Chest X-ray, PA view. Patient: 44 years old, sex M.
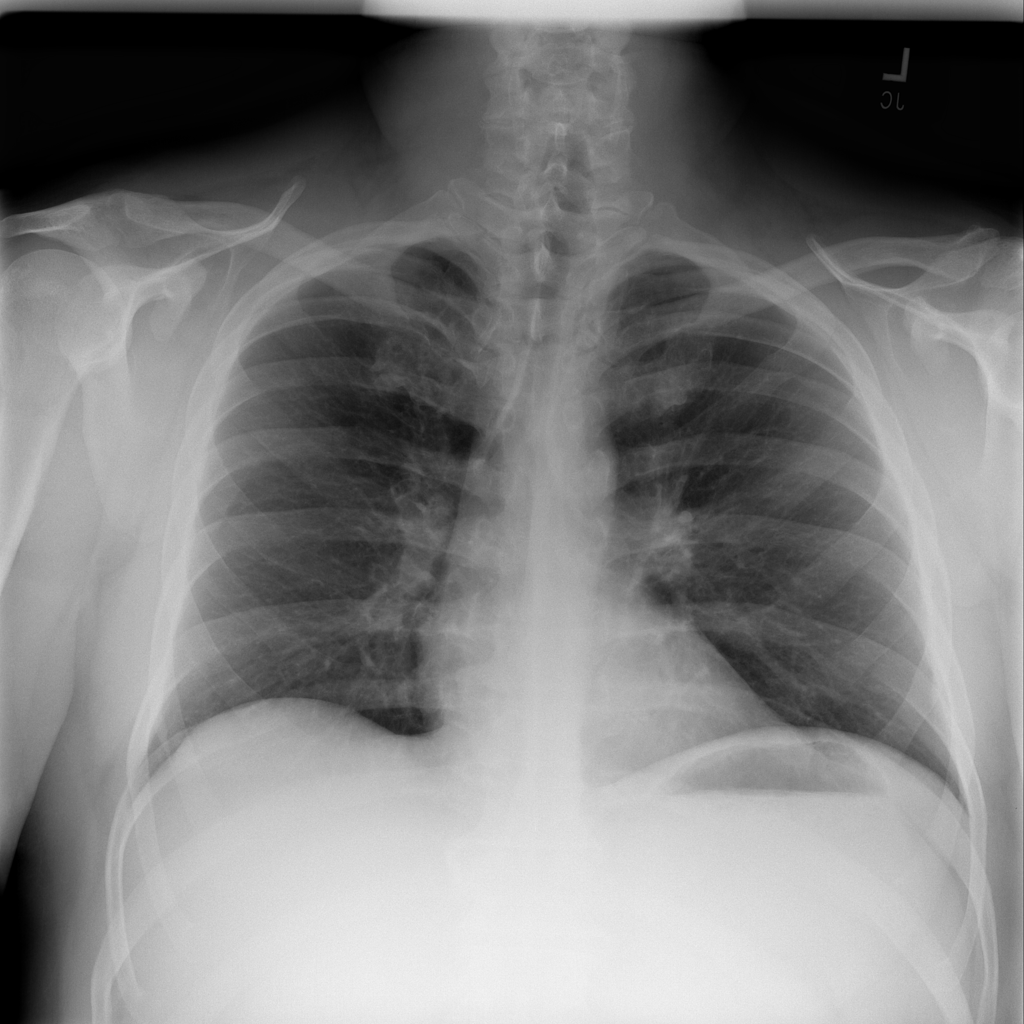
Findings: No Finding